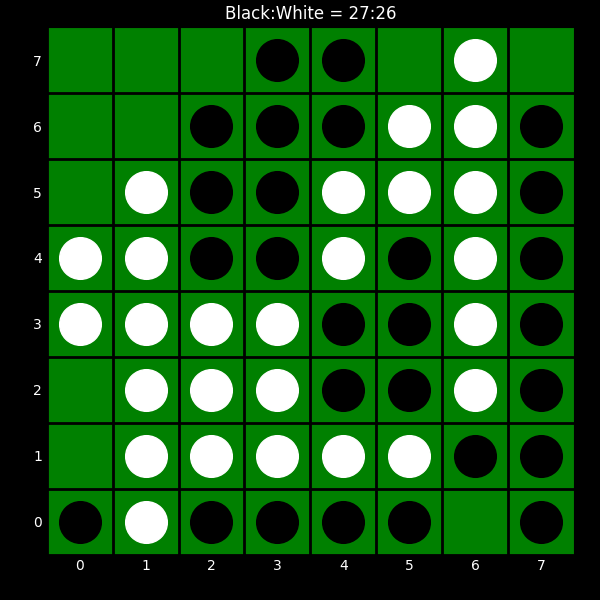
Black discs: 27
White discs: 26